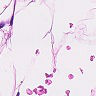
Metastatic tissue present: no